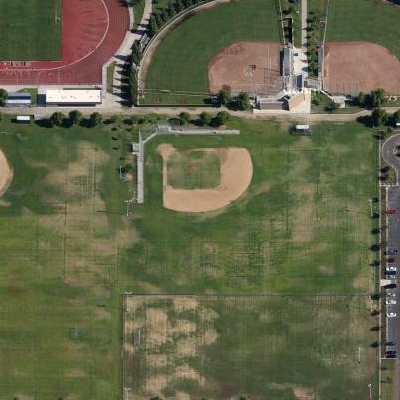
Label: Grass